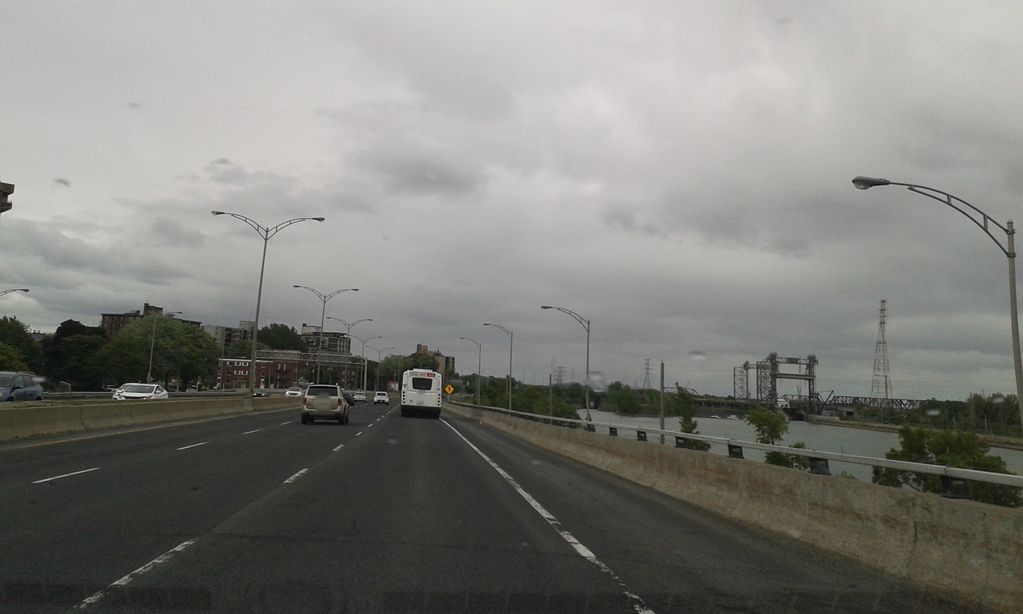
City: montreal